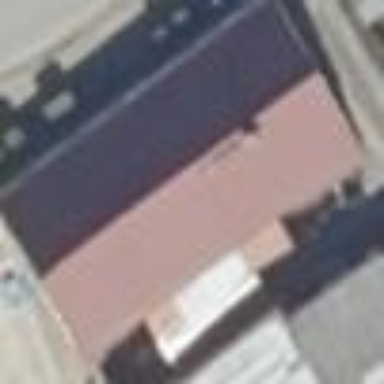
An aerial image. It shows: Detached building with gabled roof.